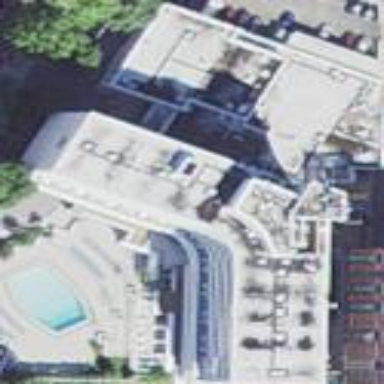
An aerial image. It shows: Hotel building suitable for tourism.